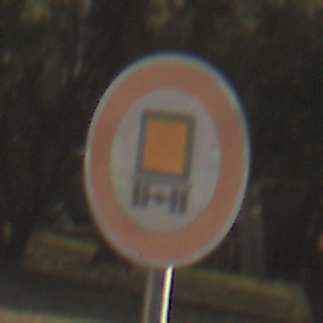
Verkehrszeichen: VerbotKennzeichnungspflichtigeKraftfahrzeugeGefaehrlicheGueter
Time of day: SunriseSunset
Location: Outdoor (Nature)
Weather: Clear
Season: NotSpecified
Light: Natural